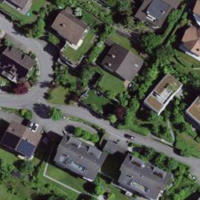
EUNIS habitat code: 55
Species observed at this site:
Cypripedium calceolus